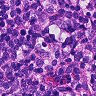
Metastatic tissue present: no